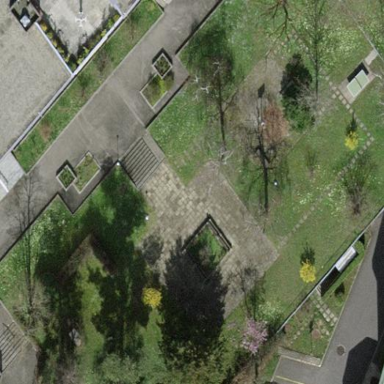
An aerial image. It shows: Park.